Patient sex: M
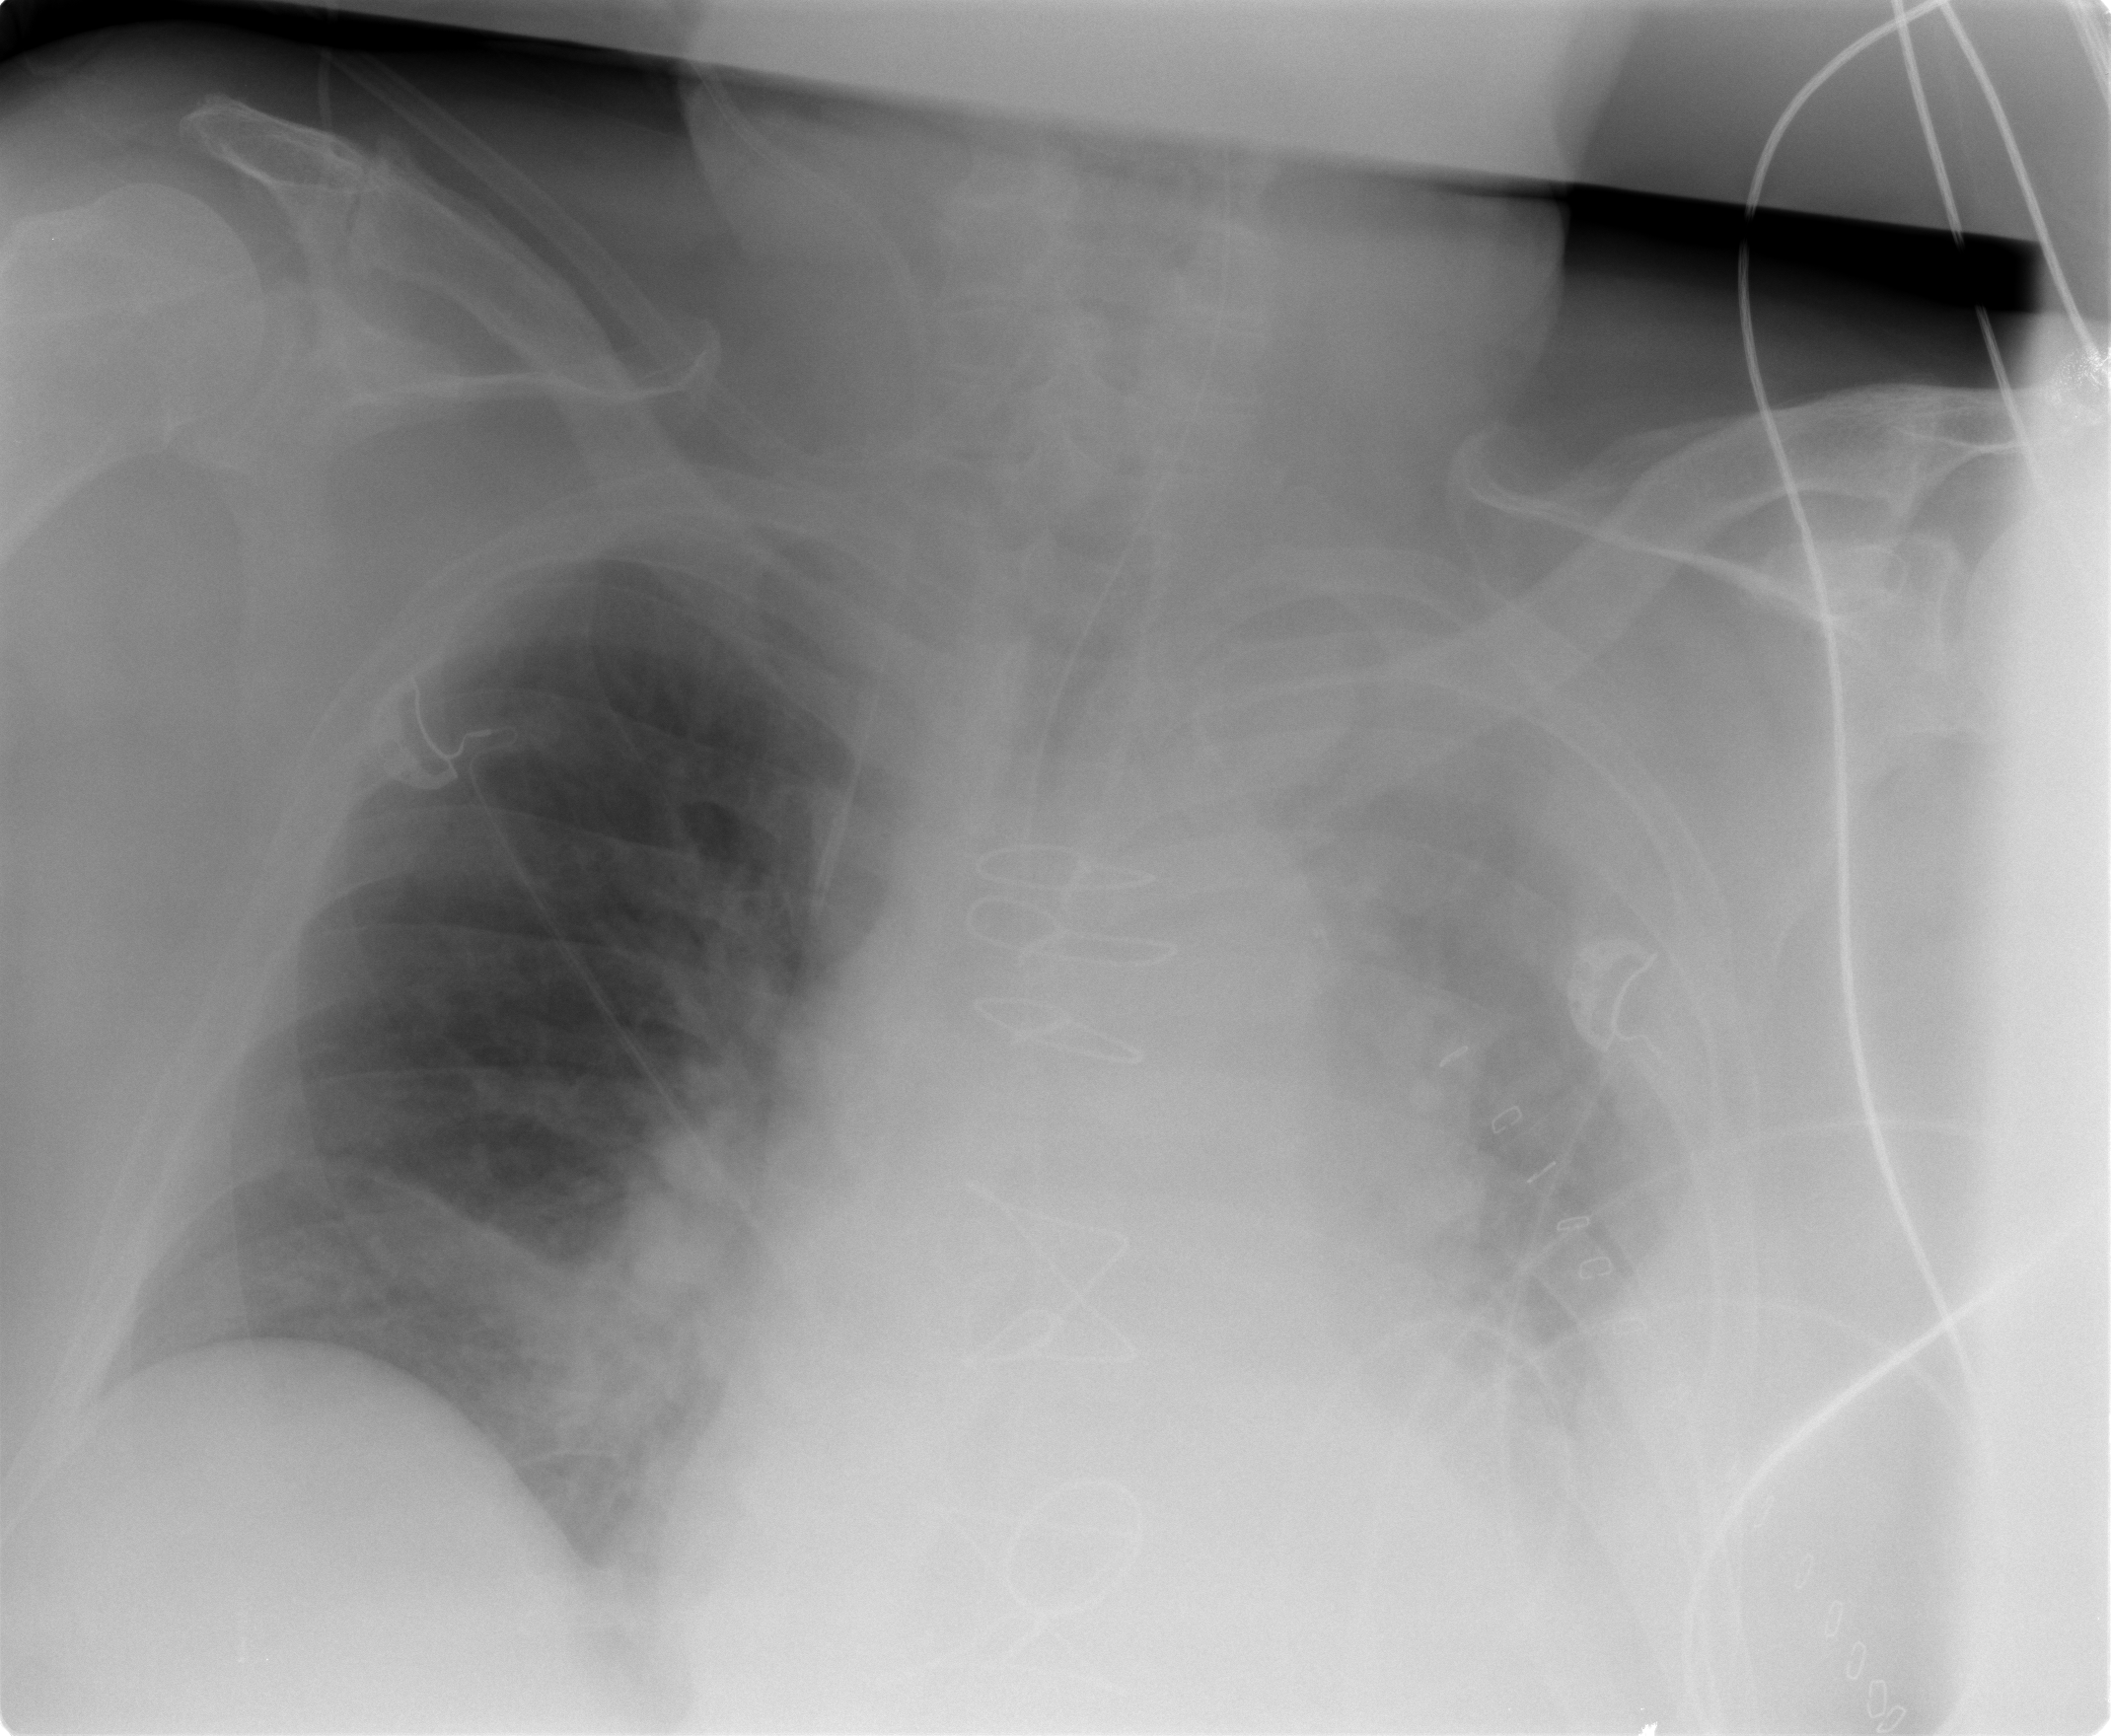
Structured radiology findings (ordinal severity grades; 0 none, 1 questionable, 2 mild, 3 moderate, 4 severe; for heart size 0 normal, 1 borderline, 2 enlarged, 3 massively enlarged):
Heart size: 2
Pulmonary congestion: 3
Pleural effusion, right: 0
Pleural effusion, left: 3
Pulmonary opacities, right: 0
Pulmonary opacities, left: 1
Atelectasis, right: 2
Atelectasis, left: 3